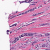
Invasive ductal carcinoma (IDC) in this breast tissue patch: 0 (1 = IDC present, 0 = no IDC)